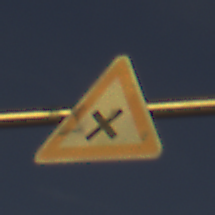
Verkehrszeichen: KreuzungOderEinmuendung
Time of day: SunriseSunset
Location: Outdoor (Nature)
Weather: PartlyCloudy
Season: Summer
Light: Natural